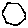
Label: hexagon